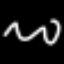
Label: squiggle